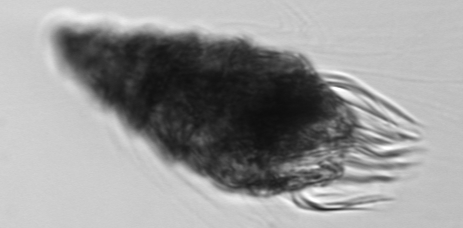
Label: Laboea_strobila